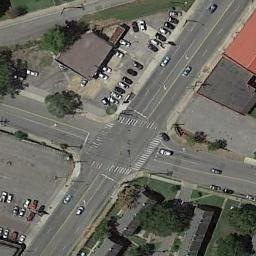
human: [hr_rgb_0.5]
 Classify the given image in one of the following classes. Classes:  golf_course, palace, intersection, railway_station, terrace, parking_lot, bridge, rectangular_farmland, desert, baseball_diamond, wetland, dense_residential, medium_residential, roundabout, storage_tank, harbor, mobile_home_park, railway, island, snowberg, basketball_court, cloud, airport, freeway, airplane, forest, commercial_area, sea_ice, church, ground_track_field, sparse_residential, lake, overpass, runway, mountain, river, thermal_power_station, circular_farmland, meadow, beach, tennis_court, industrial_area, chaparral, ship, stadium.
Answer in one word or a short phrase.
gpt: intersection